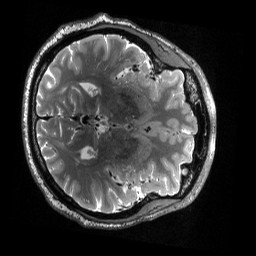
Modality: T2w
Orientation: axial
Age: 52
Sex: male
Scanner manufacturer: siemens
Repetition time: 3.2 s